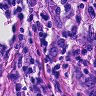
Metastatic tissue present: yes